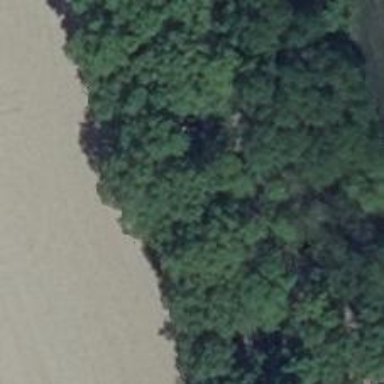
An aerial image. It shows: Row of deciduous broadleaved trees.